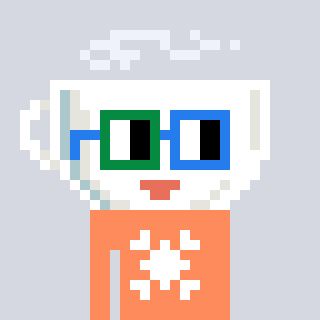
a pixel art character with square green and blue glasses, a mug-shaped head and a peachy-colored body on a cool background